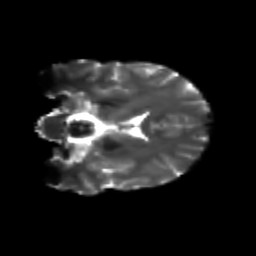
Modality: T2w
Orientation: coronal
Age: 23
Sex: female
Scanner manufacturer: siemens
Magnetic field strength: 3 T
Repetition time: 3.5 s
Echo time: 0.104 s